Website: bh-photo
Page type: address-validator
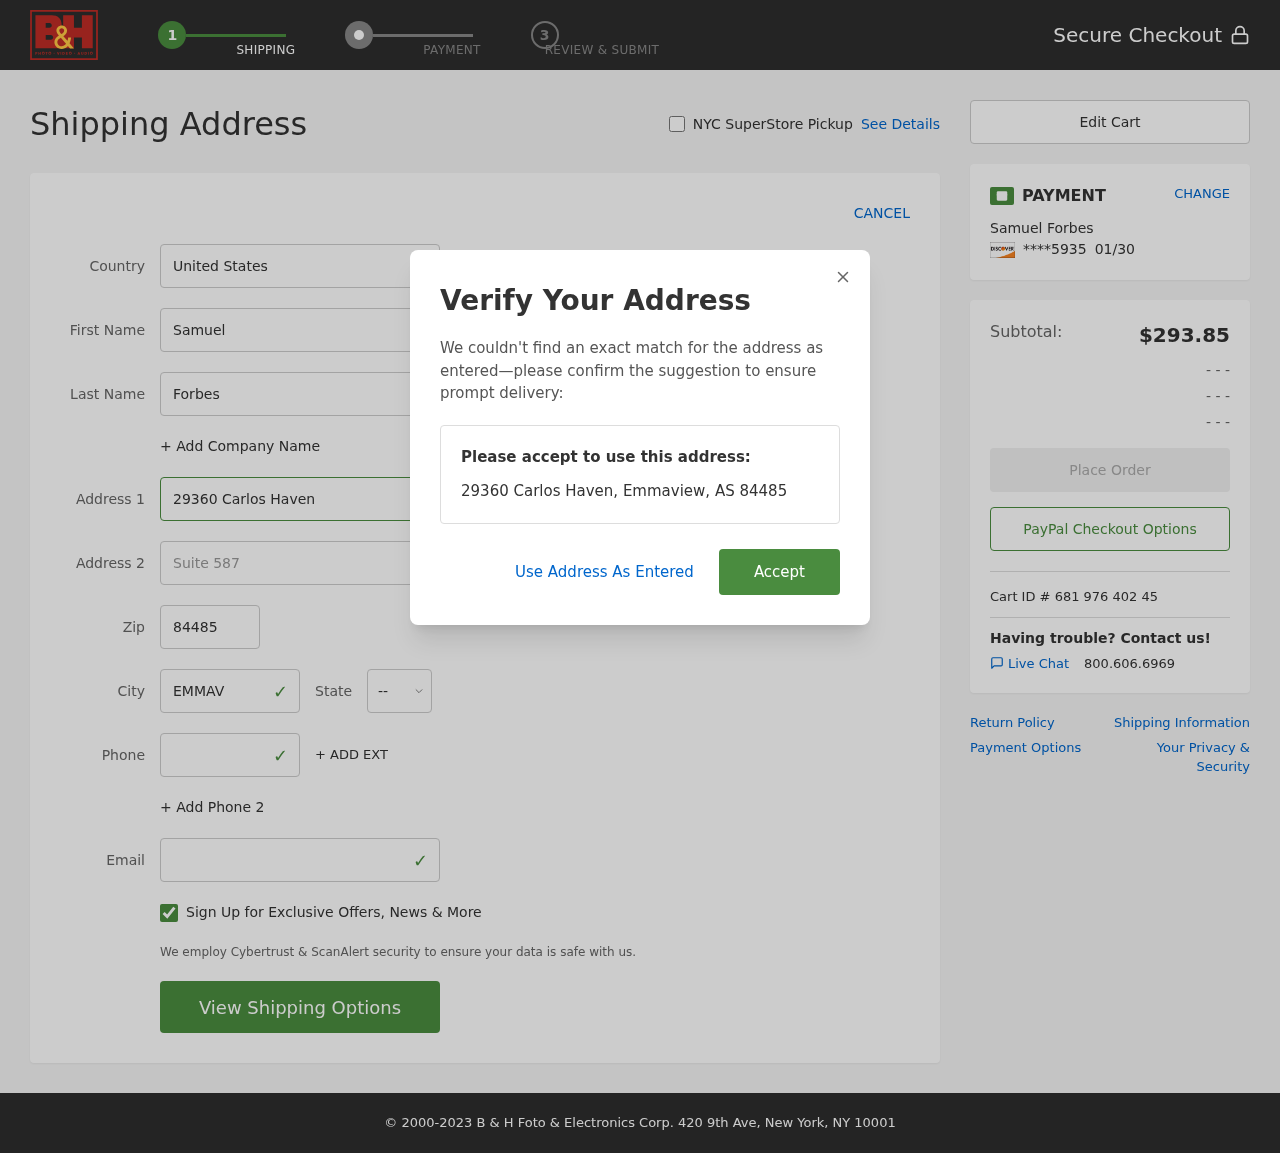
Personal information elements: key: PII_CARD_EXPIRY
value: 01/30
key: PII_CARD_LAST4
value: ****5935
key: PII_CITY
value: Emmaview
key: PII_COUNTRY
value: United States
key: PII_EMAIL
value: samuel_forbes@gmail.com
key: PII_FIRSTNAME
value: Samuel
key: PII_FULLNAME
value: Samuel Forbes
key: PII_LASTNAME
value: Forbes
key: PII_PHONE
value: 7363426604
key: PII_POSTCODE
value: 84485
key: PII_STATE_ABBR
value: AS
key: PII_STREET
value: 29360 Carlos Haven
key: PII_STREET2
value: Suite 587
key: PII_CITY_STATE_ZIP
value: Emmaview, AS 84485
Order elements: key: ORDER_SUBTOTAL
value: $293.85
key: ORDER_ID
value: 681 976 402 45